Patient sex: F
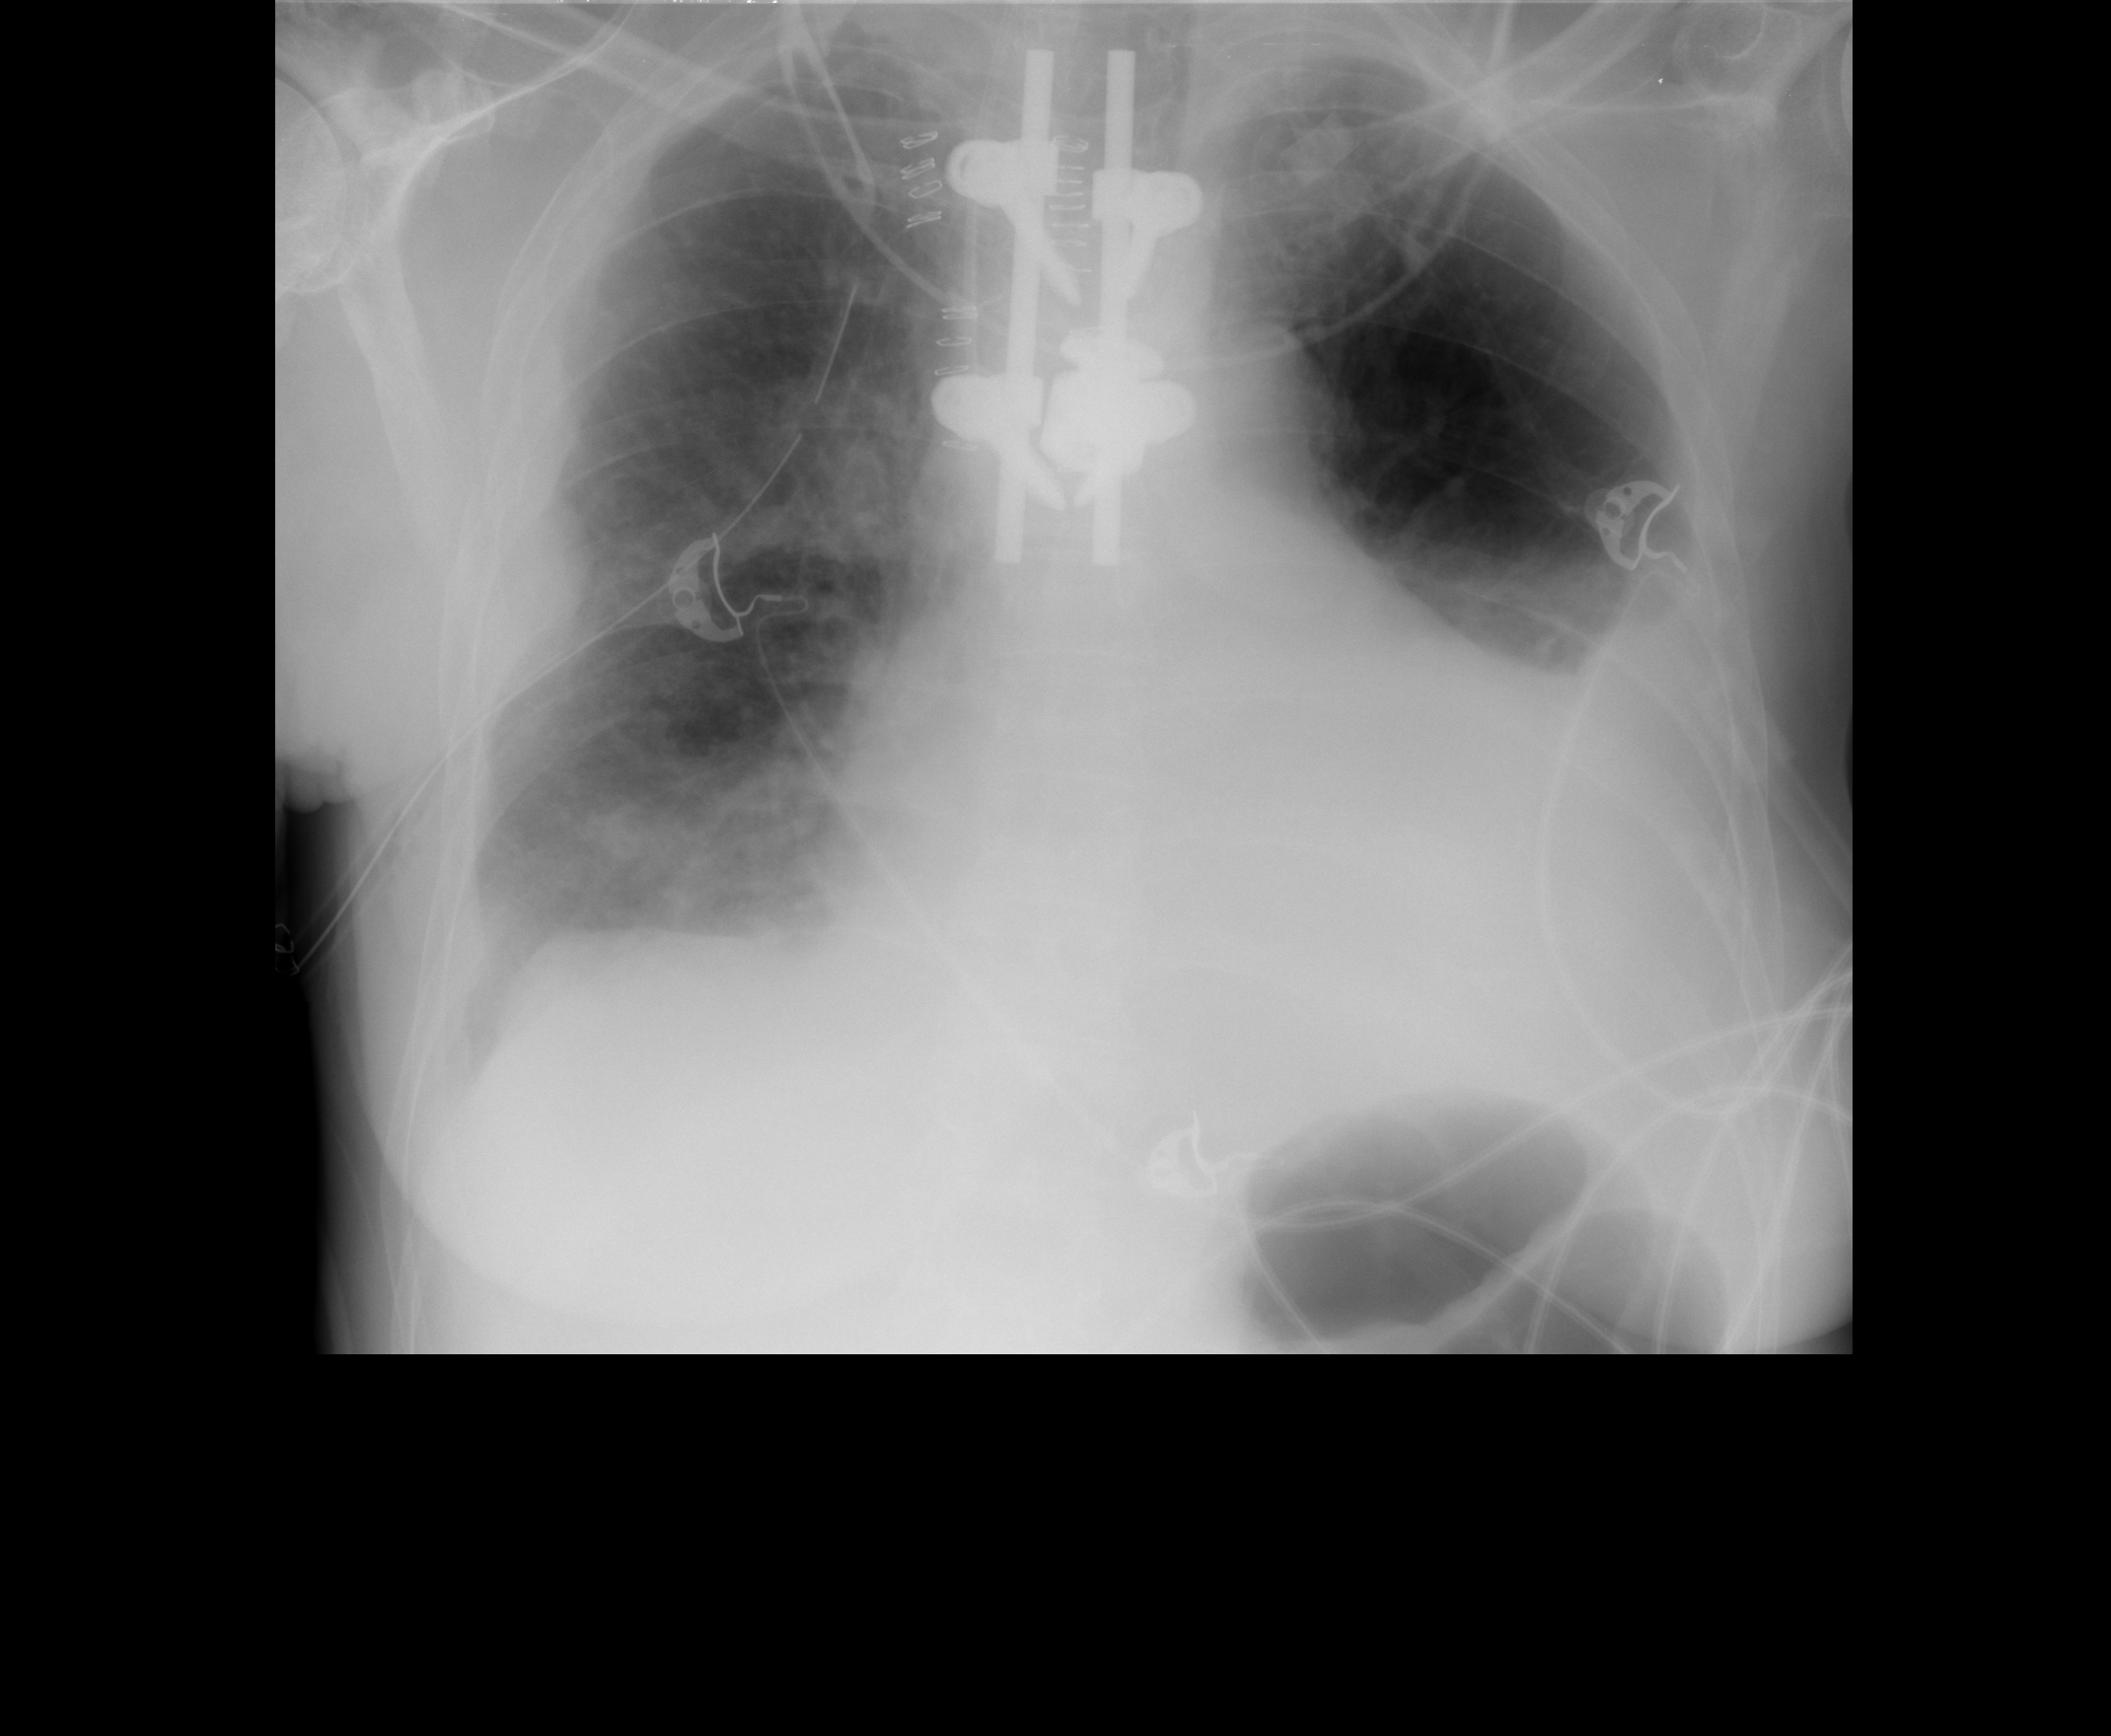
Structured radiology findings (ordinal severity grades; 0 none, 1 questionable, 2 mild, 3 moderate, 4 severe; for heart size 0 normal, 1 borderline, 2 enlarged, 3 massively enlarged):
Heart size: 2
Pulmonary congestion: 2
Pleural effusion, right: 2
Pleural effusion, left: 3
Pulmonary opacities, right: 2
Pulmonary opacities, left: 0
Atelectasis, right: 2
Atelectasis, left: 2